Question: Here is a UITableView that worked fine in iOS6 overlapping the status bar in iOS7. What is the best way to solve this problem? Using iOS7 beta 4. This behavior existed since beta 1.
META:
Complain about me disobeying NDA to Apple directly at <PHONE> or Stack Overflow at <PHONE>; or help me solve this problem here which is clearly superior to Apple's forums.

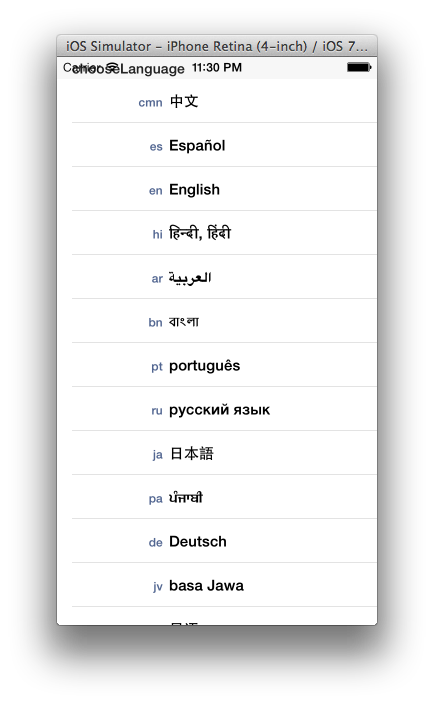
Answer: If you're happy to have the "Language" section title to not overlap but don't mind the content overlapping once you scroll past it you can try this in your ViewController's viewDidLoad:
'''
[self.tableView setContentInset:UIEdgeInsetsMake(20,
self.tableView.contentInset.left,
self.tableView.contentInset.bottom,
self.tableView.contentInset.right)];
'''